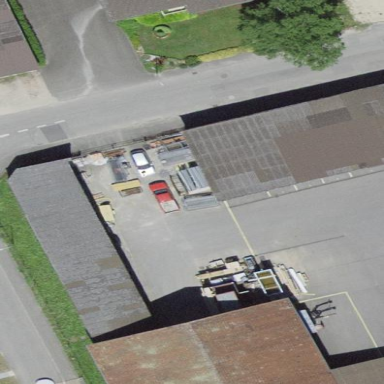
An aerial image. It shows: View of roof of building.